Question: I have an application which is loading all dynamically created datamodules into a TList. Application is running under windows XP OS. When closing the application from the application close button the code executes correctly. But when closing the application from the taskbar menu an Invalid pointer operation is raised. The same code behaves different when closing the application in different ways.
the code responsible for destroying the datamodules
'''
for iPos := 0 to FDatamodules.Count - 1 do //FDataModules is of type TList
if FDatamodules.Items[iPos] <> nil then
TDatamodule(FDatamodules.Items[iPos]).Free;
'''
and the stack
'''
:7c812a6b kernel32.RaiseException + 0x52
System.TObject.FreeInstance
System.ErrorAt(2,$4A7FEFC)
System.Error(reInvalidPtr)
System.TObject.FreeInstance
System._ClassDestroy(???)
Classes.TDataModule.Destroy
System.TObject.Free
RBAFORM.TRBABaseForm.Destroy
'''
LE: It seems that closing the application from the taskbar menu is sending a HALT(0) to the application and the datamodule get freed. On the image bellow :on the left is the stack of the normal close action, on the right the stack of closing application from the taskbar menu.

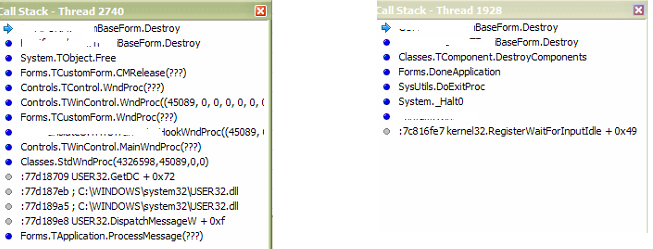
Answer: This seems to be a double free problem (like LU commented on you question) which means that you are freeing an instance of you data module more then once.
When you create an instance with 'Create(nil)' it's not owned by anyone and you can safely call 'Free' on it. (See also <URL>
If you create it with 'Create(Form1)' (non nil argument) then it's no longer your responsibility to call 'Free'. It will be automatically freed when 'Form1' is freed in this example.
To be sure what's going on you should use FastMM in FullDebugMode or a similiar memory debugger. A memory debugger should be able to catch the problem and provide you with more helpful information.